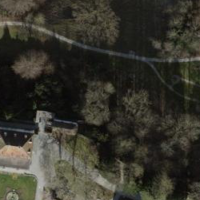
EUNIS habitat code: 53
Species observed at this site:
Corvus corone
Falco subbuteo
Sturnus vulgaris
Chloris chloris
Fringilla coelebs
Buteo buteo
Primula veris
Sylvia atricapilla
Columba palumbus
Calocedrus decurrens
Omphalodes verna
Taxus baccata
Geum rivale
Parus major
Hirundo rustica
Milvus milvus
Phoenicurus ochruros
Garrulus glandarius
Fritillaria meleagris
Picus viridis
Motacilla alba
Delichon urbicum